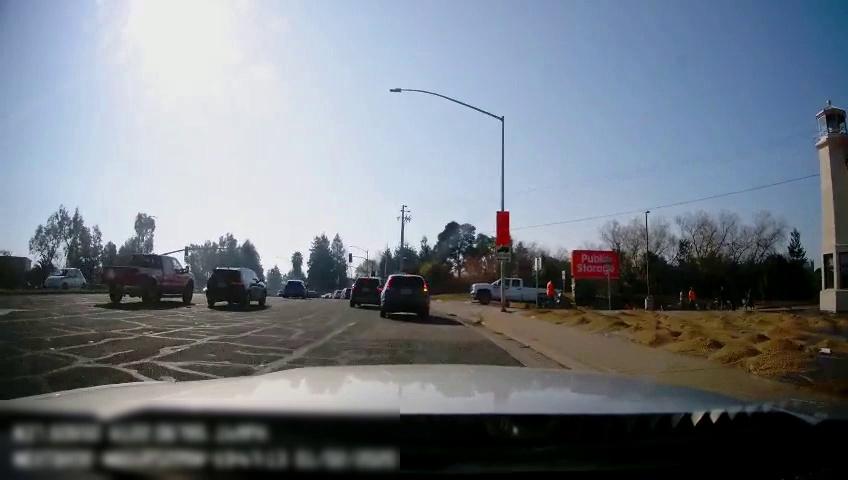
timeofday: Dusk/Dawn/Twilight
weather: Sunny
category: Drivable Space
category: Vehicles | SUV
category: Vehicles | SUV
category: Vehicles | SUV
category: Vehicles | SUV
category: Vehicles | Truck
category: Vehicles | Car
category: Vehicles | Truck
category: Pedestrians
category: Pedestrians
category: Traffic | Signs
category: Traffic | Signs
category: Traffic | Lights